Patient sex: M
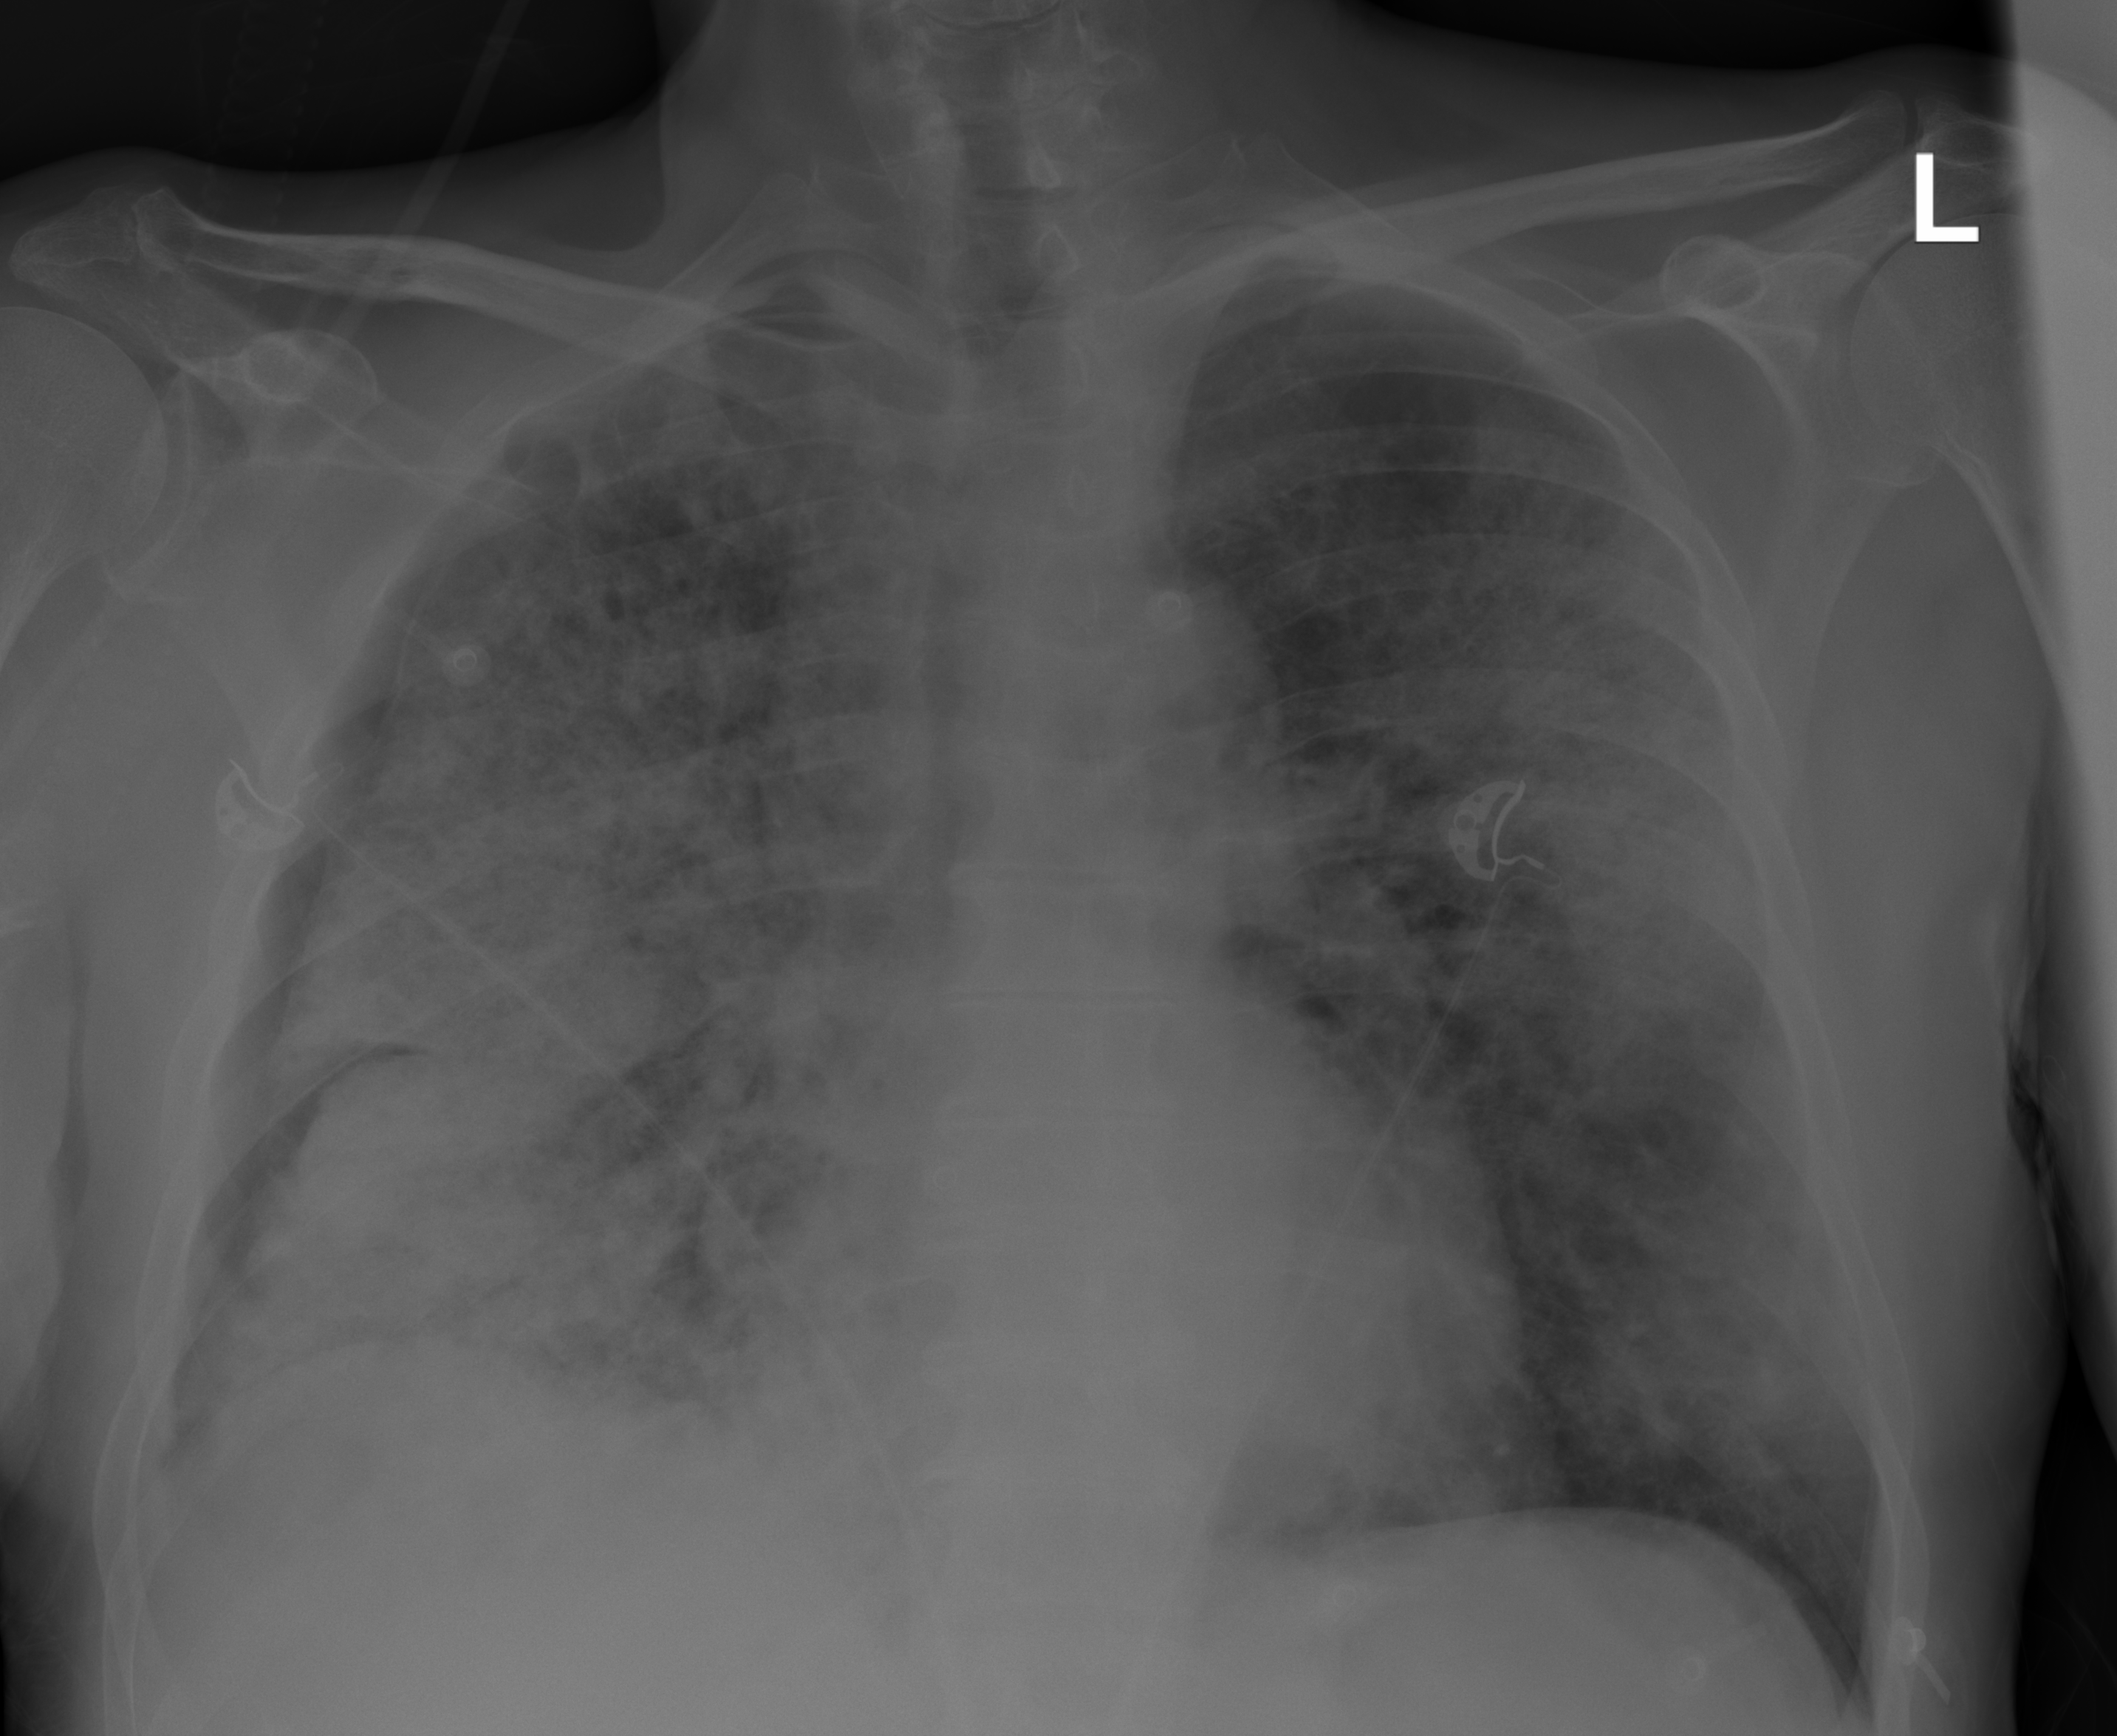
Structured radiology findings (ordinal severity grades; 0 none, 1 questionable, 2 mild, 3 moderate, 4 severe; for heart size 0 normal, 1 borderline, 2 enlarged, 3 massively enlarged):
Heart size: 0
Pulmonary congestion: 0
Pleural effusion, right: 2
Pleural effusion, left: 0
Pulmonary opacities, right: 4
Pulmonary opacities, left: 3
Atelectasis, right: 2
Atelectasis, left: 0